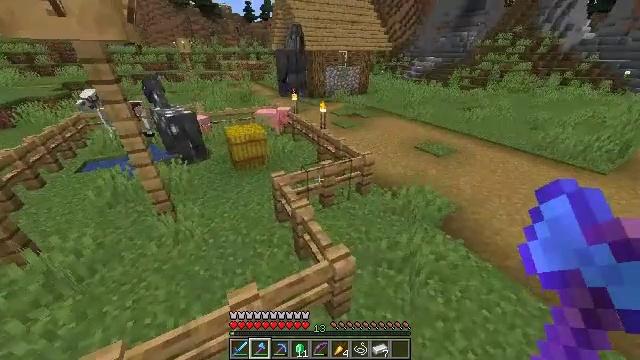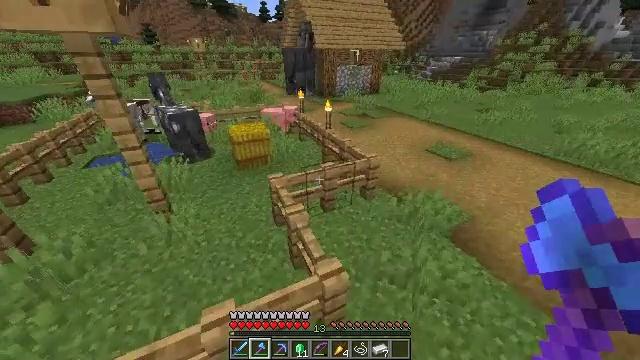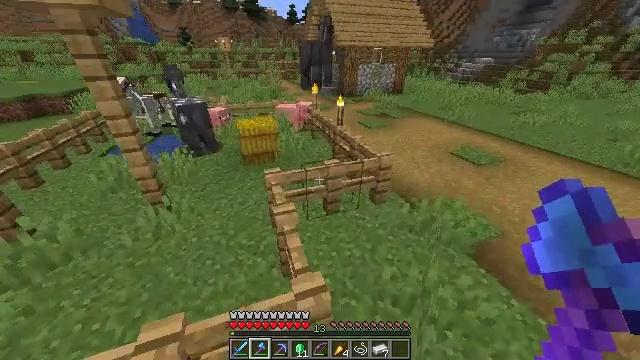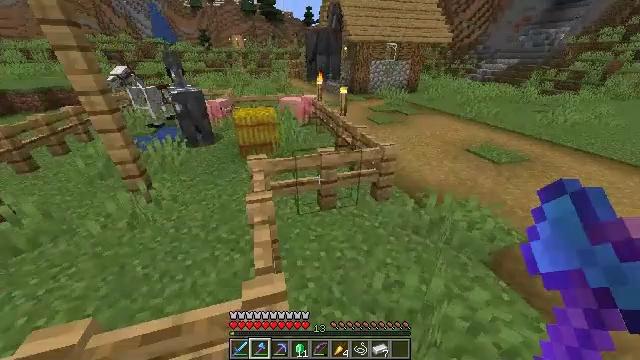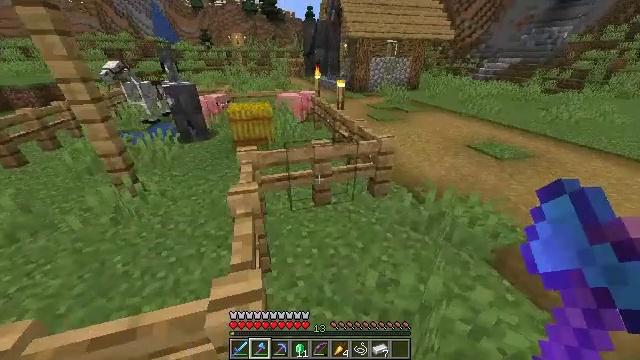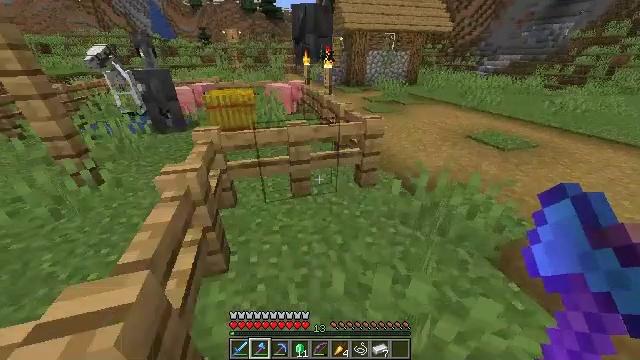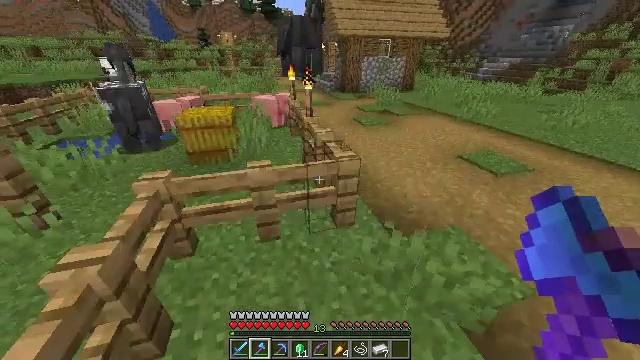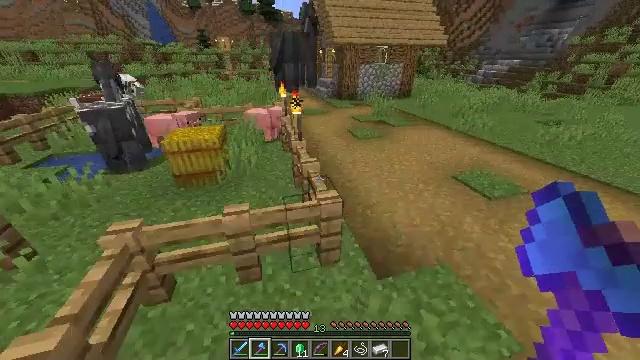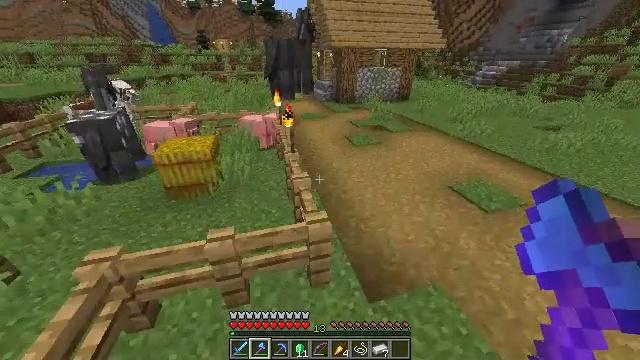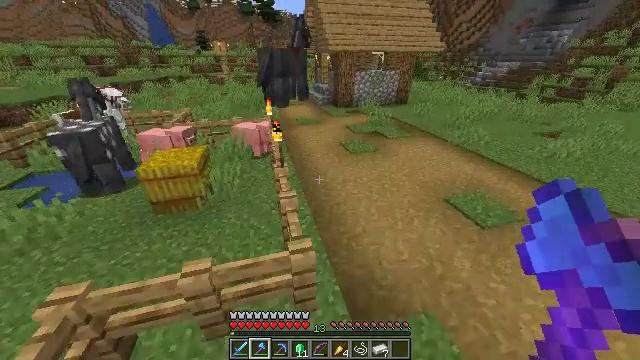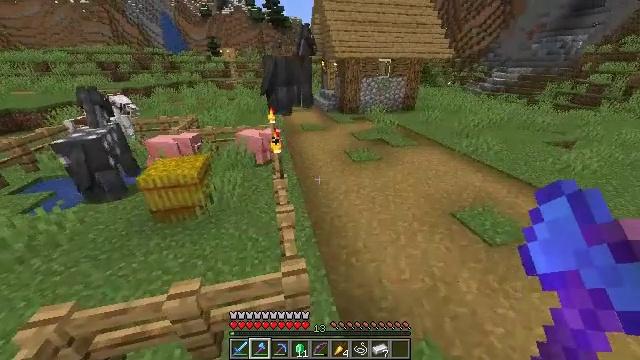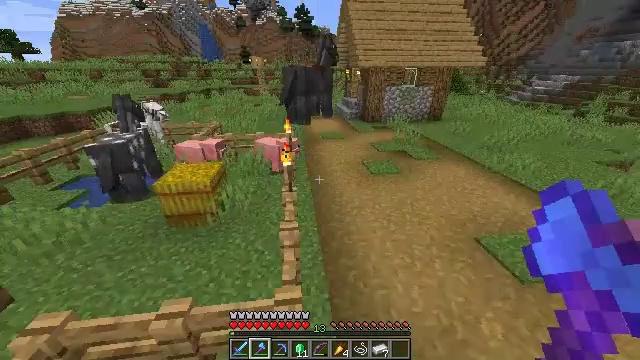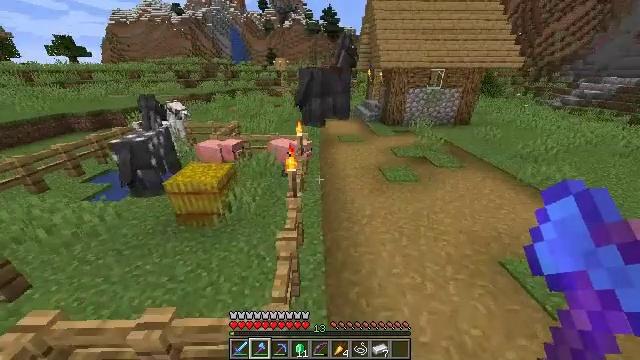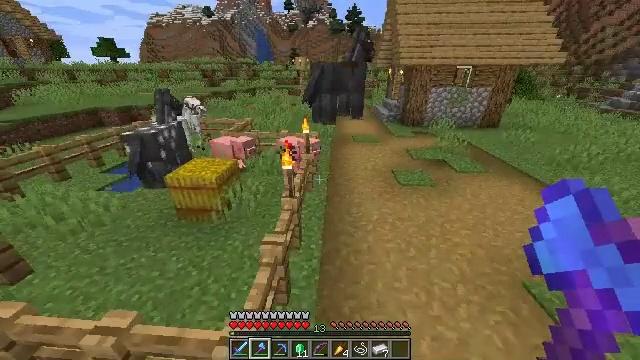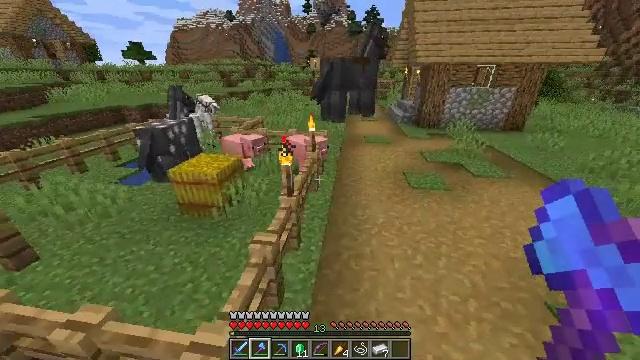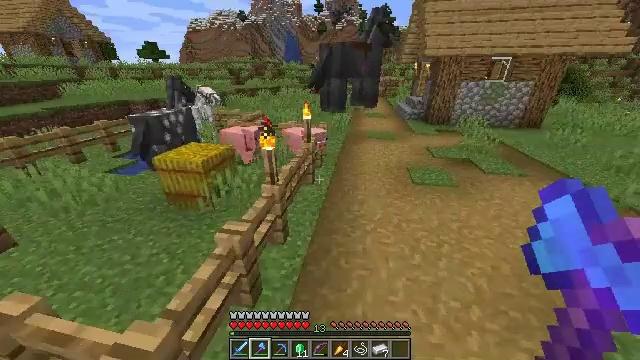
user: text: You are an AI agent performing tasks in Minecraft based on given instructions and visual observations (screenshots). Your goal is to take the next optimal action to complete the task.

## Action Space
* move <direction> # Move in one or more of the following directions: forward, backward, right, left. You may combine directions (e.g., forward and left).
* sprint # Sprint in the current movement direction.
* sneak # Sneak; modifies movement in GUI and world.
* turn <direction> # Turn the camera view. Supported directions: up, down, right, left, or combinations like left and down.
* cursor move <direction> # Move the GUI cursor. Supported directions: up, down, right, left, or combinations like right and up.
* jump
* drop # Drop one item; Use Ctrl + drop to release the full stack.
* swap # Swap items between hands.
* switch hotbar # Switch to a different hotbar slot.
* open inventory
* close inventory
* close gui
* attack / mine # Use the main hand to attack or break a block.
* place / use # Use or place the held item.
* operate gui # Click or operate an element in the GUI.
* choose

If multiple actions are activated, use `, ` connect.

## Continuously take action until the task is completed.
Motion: motion action
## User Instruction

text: Harvest hay blocks from the village.
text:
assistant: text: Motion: move forward and move right, sprint, turn left, jump
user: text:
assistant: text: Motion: move forward and move right, sprint, turn left, jump
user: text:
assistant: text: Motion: move forward and move right, sprint, turn left, jump
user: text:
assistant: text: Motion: move forward and move right, sprint, jump
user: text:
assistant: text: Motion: move forward and move right, sprint, jump
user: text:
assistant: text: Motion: move forward and move right, sprint, jump
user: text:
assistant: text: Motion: move forward and move right, sprint, jump
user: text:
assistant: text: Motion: move forward and move right, sprint, jump
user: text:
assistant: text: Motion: move forward and move right, sprint, jump
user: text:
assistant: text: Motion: move forward and move right, sprint, turn left and up, jump
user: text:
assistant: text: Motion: move forward and move right, sprint, turn left and up, jump
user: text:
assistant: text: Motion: move forward and move right, turn left, jump
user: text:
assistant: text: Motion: move forward and move right, turn left, jump
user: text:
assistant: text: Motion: move forward and move right, turn left, jump
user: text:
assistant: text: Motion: move forward and move right, turn left, jump
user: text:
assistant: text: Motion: move forward and move right, turn left, jump
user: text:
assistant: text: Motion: move forward and move right, turn left, jump
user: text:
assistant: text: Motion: move forward and move right, turn left, jump
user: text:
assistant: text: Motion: move forward and move right, turn left, jump
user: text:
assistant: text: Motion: move forward and move right, jump
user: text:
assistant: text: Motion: move forward and move right, sprint, jump
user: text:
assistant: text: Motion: move forward and move right, sprint, jump
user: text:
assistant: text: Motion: move forward and move right, sprint, jump
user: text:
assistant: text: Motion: move forward and move right, sprint, turn left and up, jump
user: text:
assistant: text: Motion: move forward and move right, sprint, turn left and up, jump
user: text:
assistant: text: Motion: move forward and move right, sprint, turn left, jump
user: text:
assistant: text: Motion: move forward and move right, jump
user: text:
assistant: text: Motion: move forward and move right, jump
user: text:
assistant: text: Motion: move forward and move right, jump
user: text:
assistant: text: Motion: move forward and move right, jump